Question: I am trying to combine different y-axes while using facet_wrap, but I want all the y-axes to have exactly 3 breaks based in the min and max of that scale, so 0, mid-point, and maximum. It works for some of the plots on the facet grid but not all of them.
Here is the current code:
'''
# data table, in long format
dt = structure(list(Grp = c(rep("GroupA",12),rep("GroupB",12),rep("GroupC",12),rep("GroupD",12)), Type = c(rep(c(rep("Type1",5),rep("Type2",7)),4)), XVal = c(2L, 3L, 4L, 5L, 6L,
1L, 2L, 3L, 4L, 5L, 6L, 7L, 2L, 3L, 4L, 5L, 6L, 1L, 2L, 3L, 4L,
5L, 6L, 7L, 2L, 3L, 4L, 5L, 6L, 1L, 2L, 3L, 4L, 5L, 6L, 7L, 2L,
3L, 4L, 5L, 6L, 1L, 2L, 3L, 4L, 5L, 6L, 7L), YVal = c(0.2417, 0.2156, 0.264,
0.2805, 0.2414, 0.2882, 0.0825, 0.0561, 0.1443, 0.1074, 0.0252,
1e-04, 0.0186, 0.0157, 0.0473, 0.13, 0.1205, 0.0689, 0.1506,
0.2945, 0.3098, 0.1474, 0.3408, 0.1327, 0.0102, 0.0033, 0.0021,
2e-04, 0, 0.0124, 0.0053, 0.0039, 0.0014, 4e-04, 0, 0, 0.0574,
0.1003, 0.0687, 0.0976, 0.1067, 0.1161, 0.0964, 0.0517, 0.0658,
0.0654, 0.0241, 0.0021)), row.names = c(NA,-48L), class = "data.frame")
# first created a function to define three breaks, and round to 2 decimal points
my_breaks <- function(y) {round(seq(0, max(y),length.out = 3),2)}
# use that function in the 'scale_y_continuous' while specifying that the y scale is "free" in facet_wrap
ggplot(dt,aes(x=XVal,y=YVal)) + geom_line(aes(color=Type)) +
facet_wrap(~Grp,scales = "free_y", ncol = 2) +
scale_y_continuous(breaks = my_breaks)
'''
The breaks are what I want for Groups A & D but not B & C. Any help would be greatly appreciated.

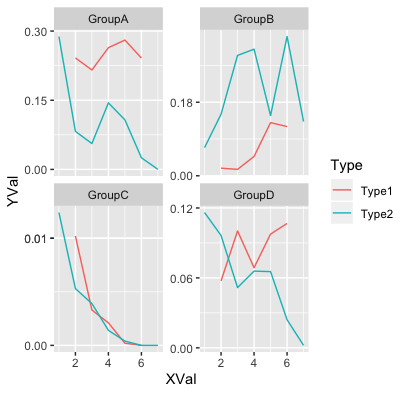
Answer: It looks like it has something to do with how the rounding is affecting the results of your my_breaks function. If you remove the round so your function looks like
'''
my_breaks <- function(y) {seq(0, max(y),length.out = 3)}
'''
Each facet has exactly three evenly spaced breaks. Now we can format the numbers in the plot:
'''
ggplot(dt,aes(x=XVal,y=YVal)) + geom_line(aes(color=Type)) +
facet_wrap(~Grp,scales = "free_y", ncol = 2) +
scale_y_continuous(breaks = my_breaks,
labels = function(x){round(x,2)})
'''
<URL>
Notice, however that in Group C, the labels end up not making total sense, since both values for the breaks (0.013 and 0.006) round to 0.01.